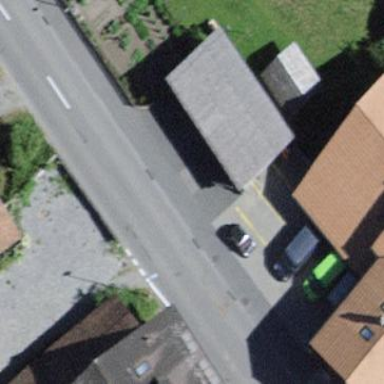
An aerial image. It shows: Garage building.